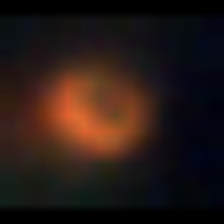
Taxon: NanoPlankton
Group: Other